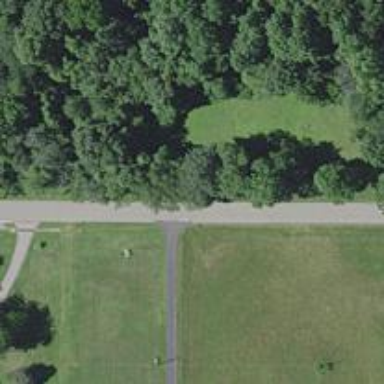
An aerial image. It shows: Driveway leading to service road.